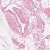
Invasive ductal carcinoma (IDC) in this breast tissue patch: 0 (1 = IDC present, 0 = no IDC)